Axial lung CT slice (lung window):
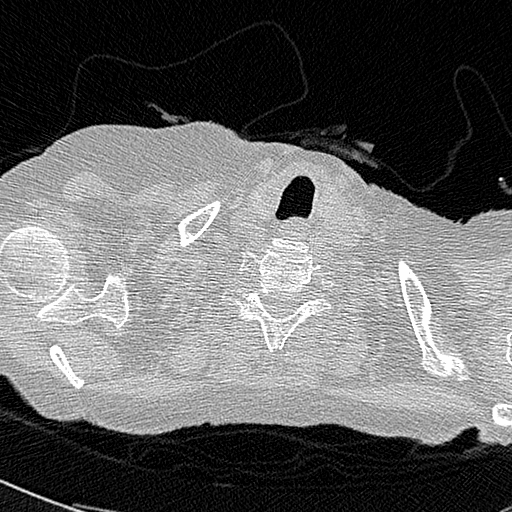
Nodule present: no